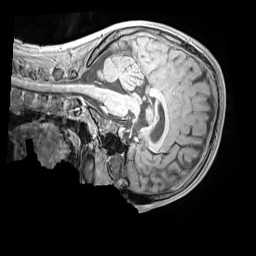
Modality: MP2RAGE
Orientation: sagittal
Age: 11
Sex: male
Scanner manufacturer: siemens
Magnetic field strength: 3 T
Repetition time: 4 s
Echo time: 0.00303 s